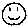
Label: smiley face